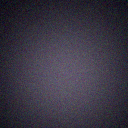
Screen state: off